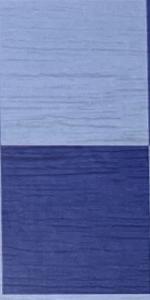
Label: Empty